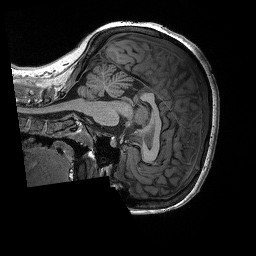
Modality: T1w
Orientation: sagittal
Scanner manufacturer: siemens
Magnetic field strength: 3 T
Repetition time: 2.3 s
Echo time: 0.00294 s